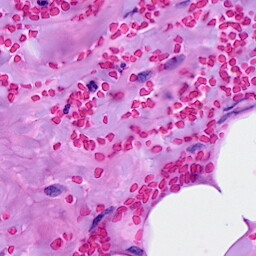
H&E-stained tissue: Breast